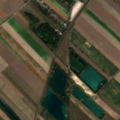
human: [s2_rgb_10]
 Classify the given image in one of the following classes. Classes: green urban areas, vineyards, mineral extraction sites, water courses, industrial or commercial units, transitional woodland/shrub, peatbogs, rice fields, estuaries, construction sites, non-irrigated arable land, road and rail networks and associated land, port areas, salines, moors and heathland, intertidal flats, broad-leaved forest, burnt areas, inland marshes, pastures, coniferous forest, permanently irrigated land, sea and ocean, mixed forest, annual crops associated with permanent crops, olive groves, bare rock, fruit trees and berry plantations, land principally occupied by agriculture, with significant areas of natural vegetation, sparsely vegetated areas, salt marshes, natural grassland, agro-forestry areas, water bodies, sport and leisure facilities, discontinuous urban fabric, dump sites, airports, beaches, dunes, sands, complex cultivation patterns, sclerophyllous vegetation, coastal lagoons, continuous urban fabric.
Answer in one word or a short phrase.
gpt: discontinuous urban fabric, non-irrigated arable land, land principally occupied by agriculture, with significant areas of natural vegetation, water bodies